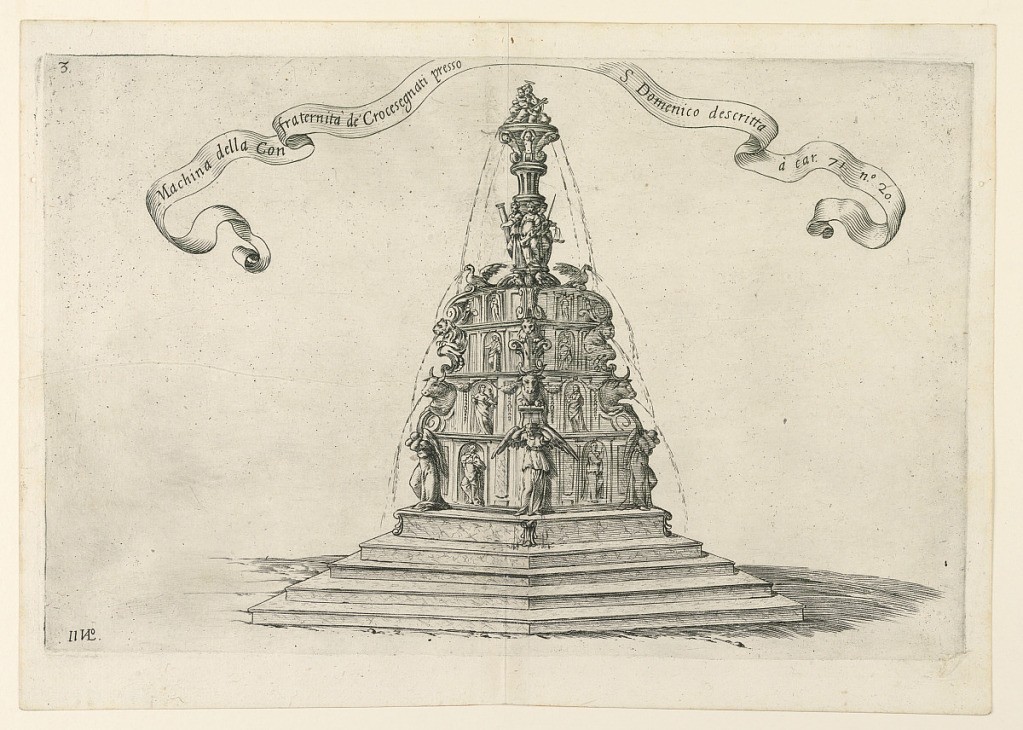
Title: A fountain designed for a parade in Reggio, Italy: "Machina della Confraternità de' Crocesegnati presso S. Domenico" (The Apparatus of the Confraternity of the Sign of the Cross at the Church of St. Dominic). Plate 3 from A. Isacchi, "Relatione di Alfonso Isachi intorno l'origine, solennità, traslatione, et miracoli della Madonna di Reggio [...]" published by Flaminio Bartoli, Reggio.
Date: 1619
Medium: Engraving and etching on cream laid paper
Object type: Print
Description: A fountain: a tiered structure, raised on platform, decorated with signs of the evangelists and topped with an image of the Virgin and Child. Printed in black, inside a paper scroll above: "Machina della Confraternità de' Crocesegnati presso S. Domenico  à car. 71 no 20" or The Apparatus of the Confraternity of the Sign of the Cross near S. Domenico, page 71 no. 20.